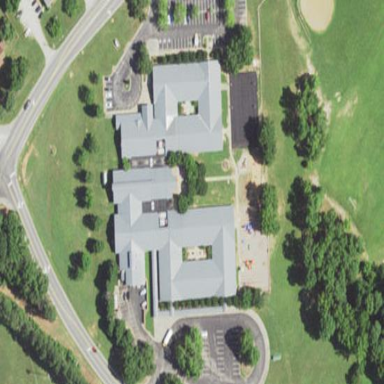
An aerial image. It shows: School.